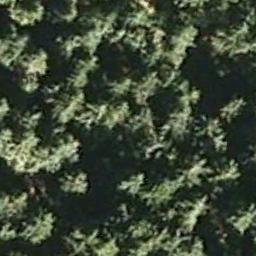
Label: forest